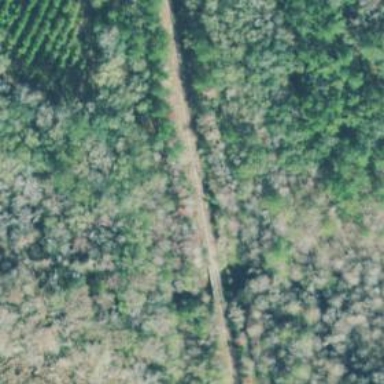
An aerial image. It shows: Disused railway.